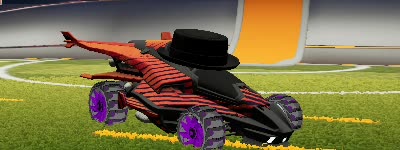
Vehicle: aftershock